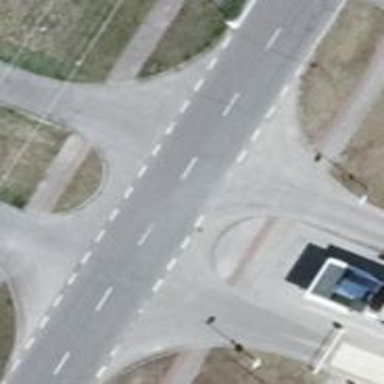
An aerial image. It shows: Residential road with asphalt surface and separate sidewalk.